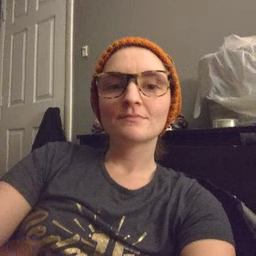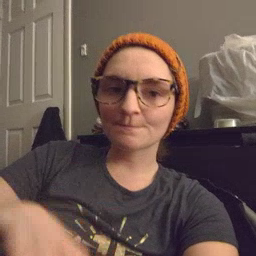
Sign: not